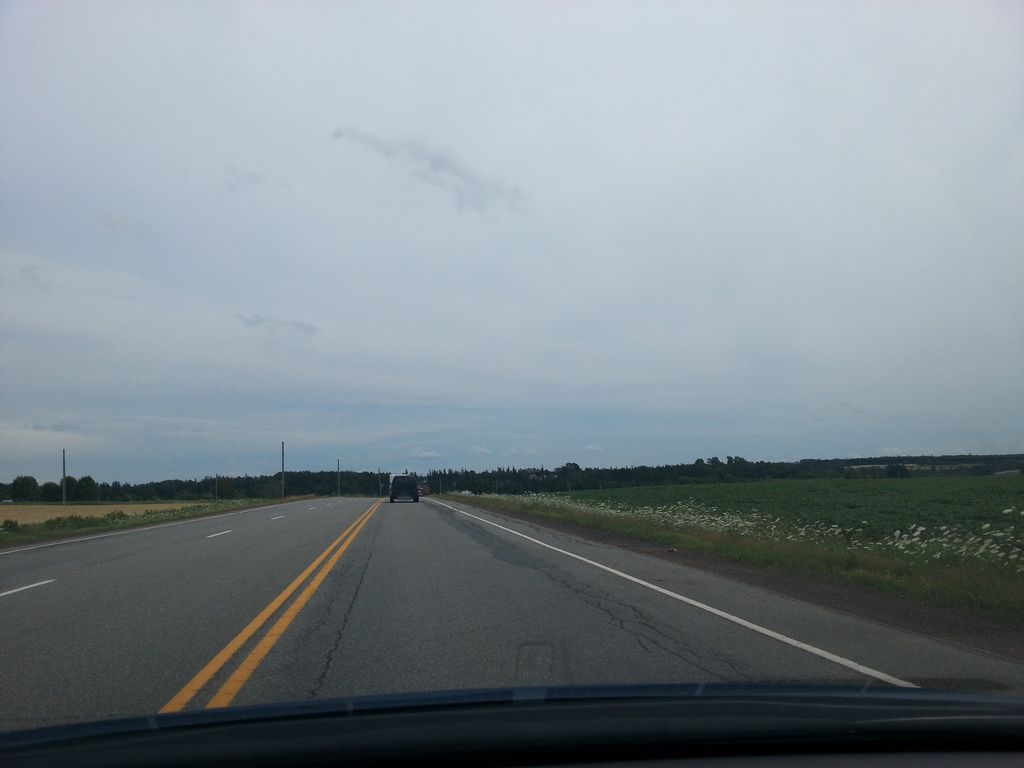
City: charlottetown